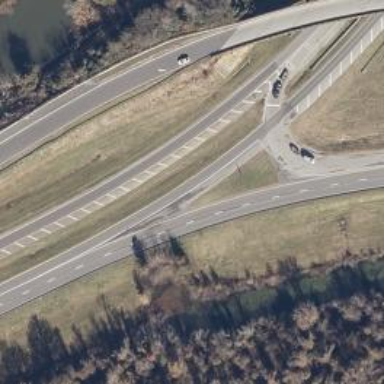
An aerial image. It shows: Dual carriageway trunk highway with asphalt surface. It is expressway.